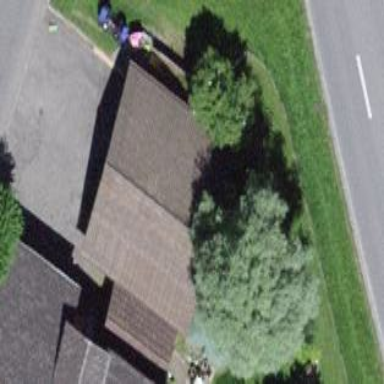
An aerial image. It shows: Garage.